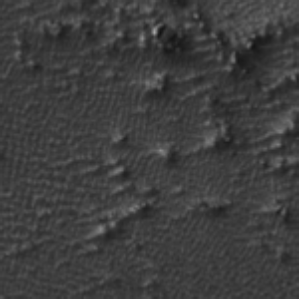
Label: frost